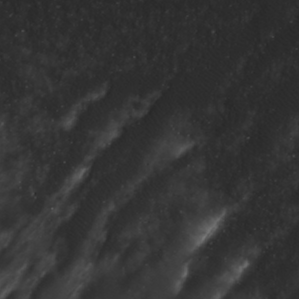
Label: non_frost